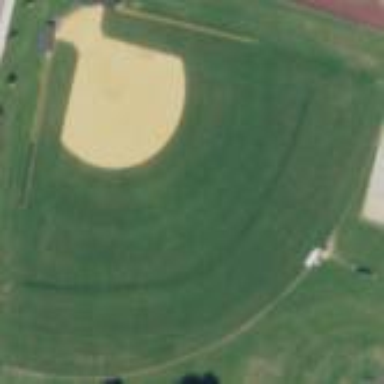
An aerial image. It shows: Baseball pitch for leisure land.